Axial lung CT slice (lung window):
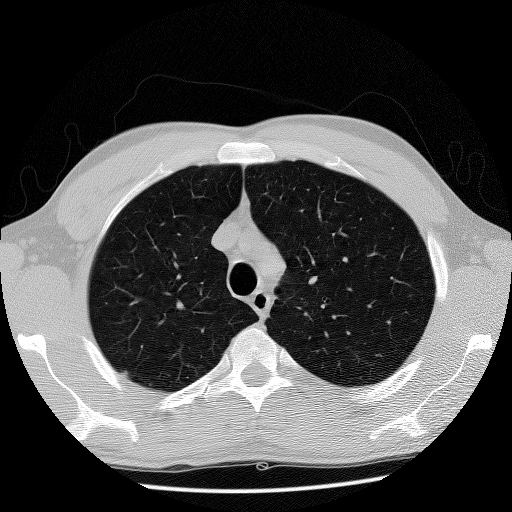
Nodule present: no